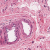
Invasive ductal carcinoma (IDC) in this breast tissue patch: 0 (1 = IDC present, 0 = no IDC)